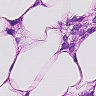
Metastatic tissue present: yes